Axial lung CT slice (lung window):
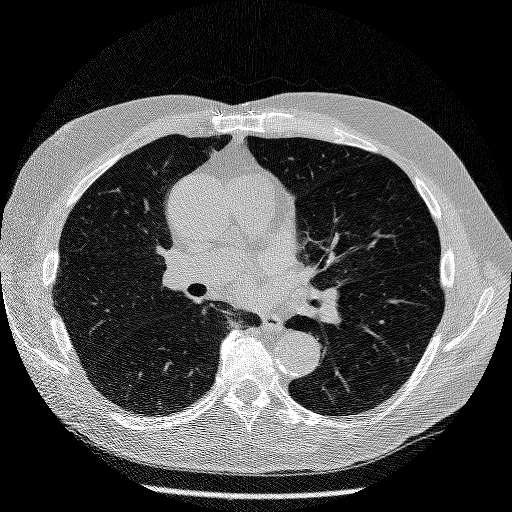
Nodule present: no